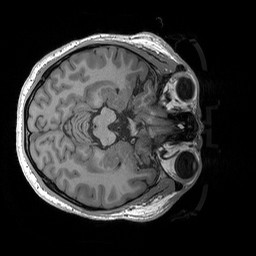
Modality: T1w
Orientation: axial
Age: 20